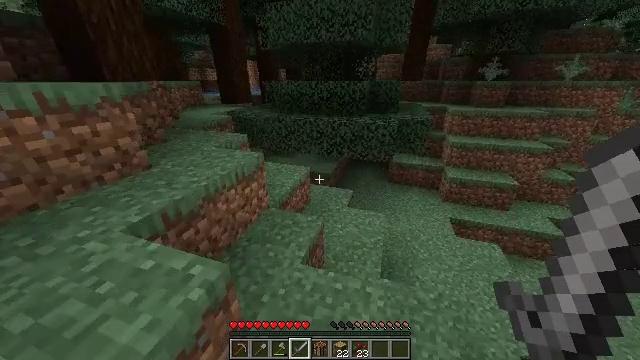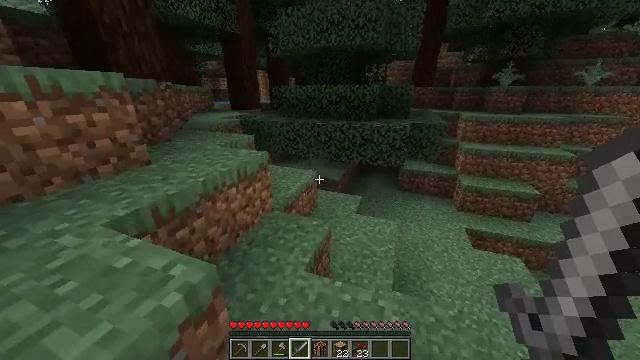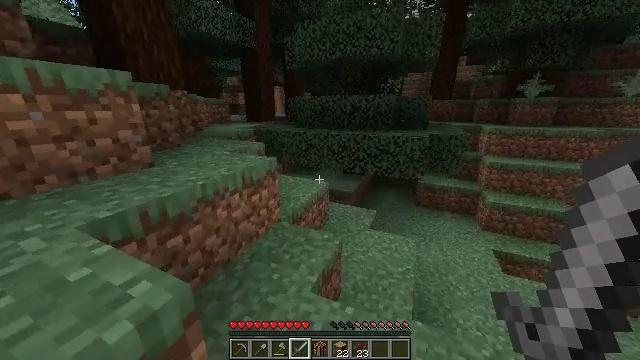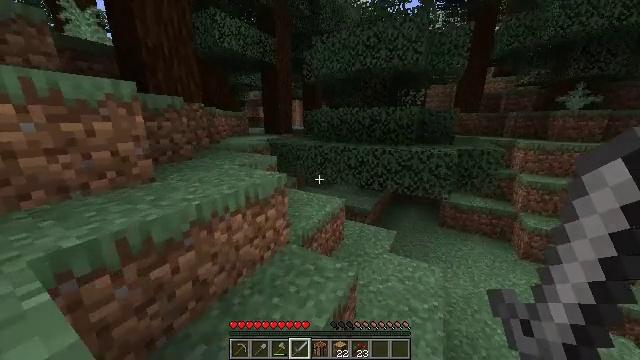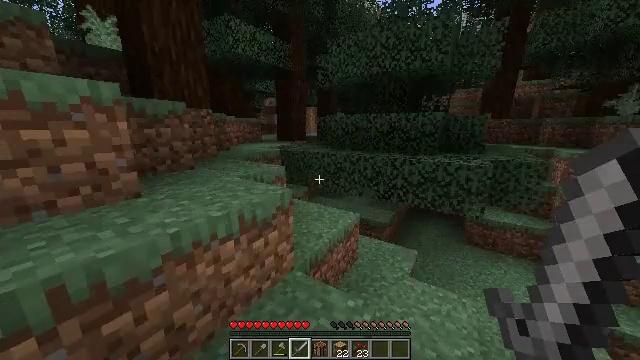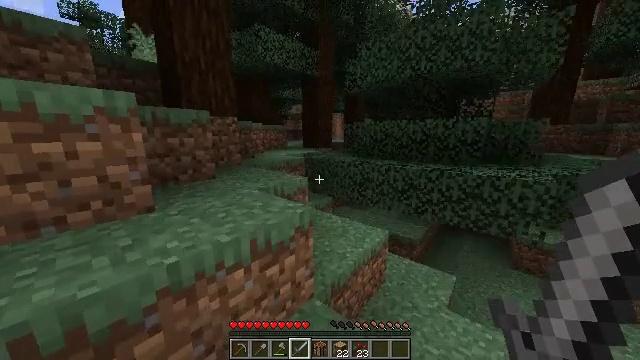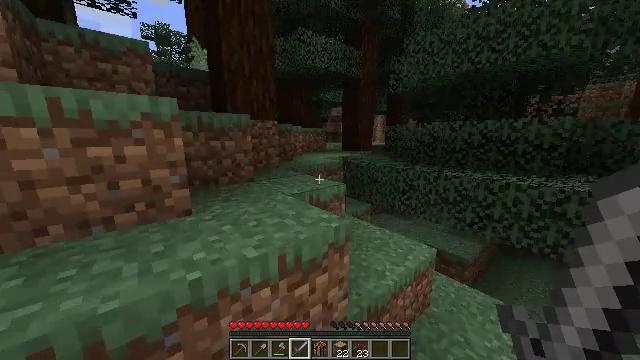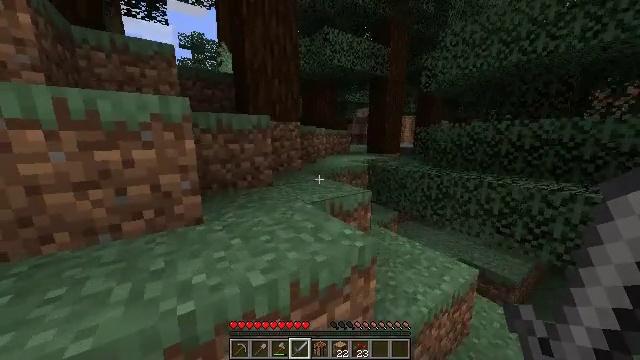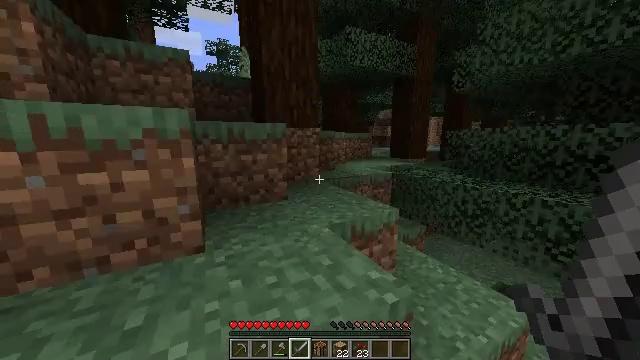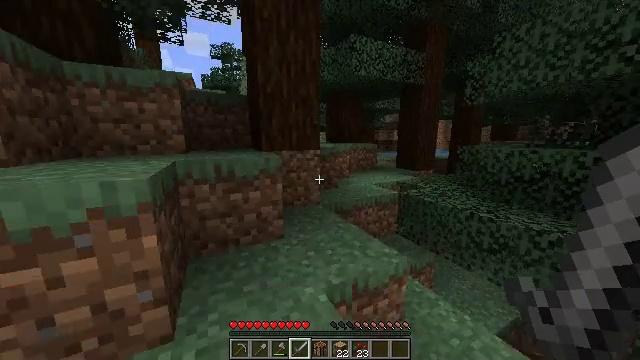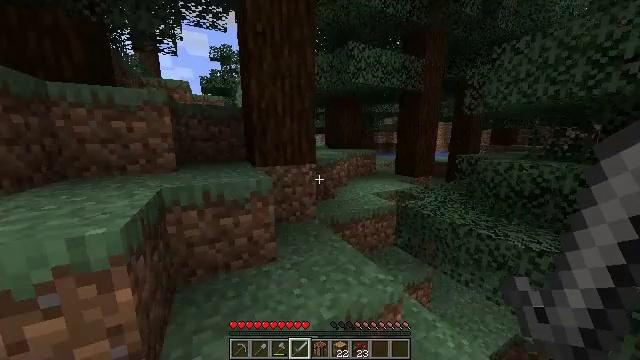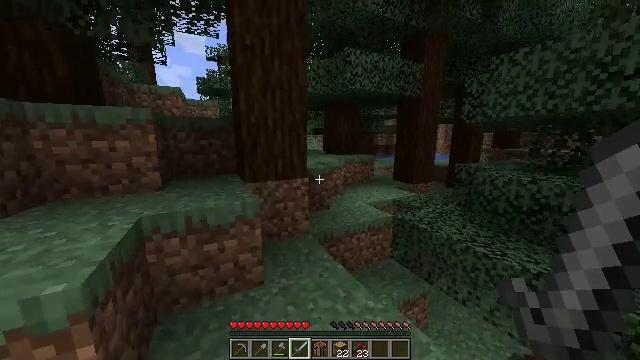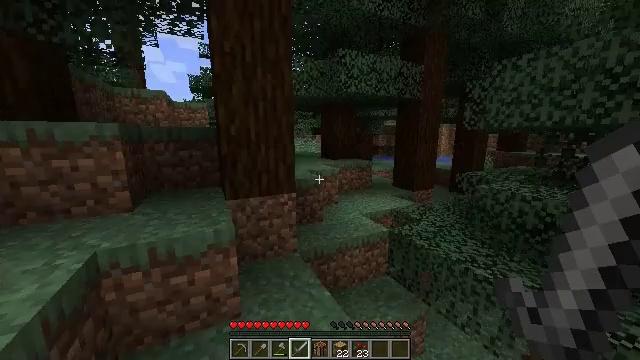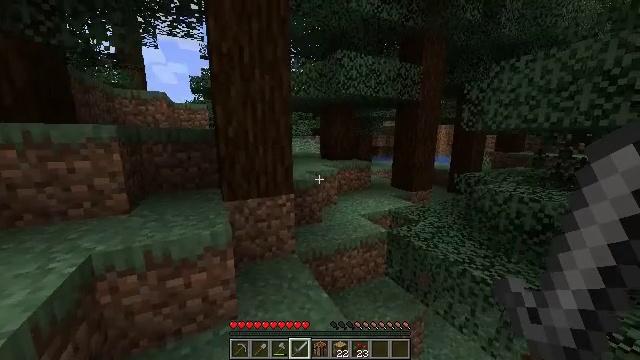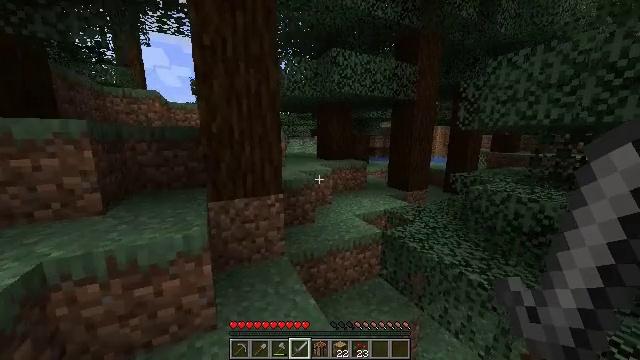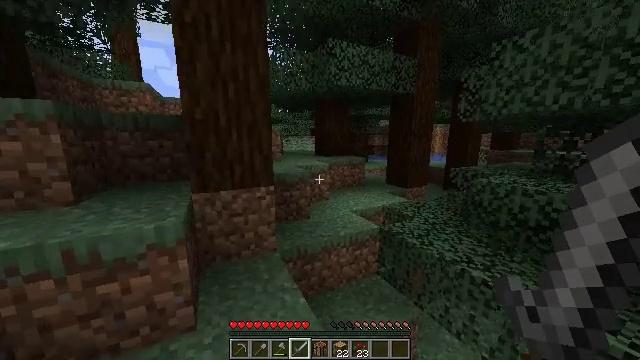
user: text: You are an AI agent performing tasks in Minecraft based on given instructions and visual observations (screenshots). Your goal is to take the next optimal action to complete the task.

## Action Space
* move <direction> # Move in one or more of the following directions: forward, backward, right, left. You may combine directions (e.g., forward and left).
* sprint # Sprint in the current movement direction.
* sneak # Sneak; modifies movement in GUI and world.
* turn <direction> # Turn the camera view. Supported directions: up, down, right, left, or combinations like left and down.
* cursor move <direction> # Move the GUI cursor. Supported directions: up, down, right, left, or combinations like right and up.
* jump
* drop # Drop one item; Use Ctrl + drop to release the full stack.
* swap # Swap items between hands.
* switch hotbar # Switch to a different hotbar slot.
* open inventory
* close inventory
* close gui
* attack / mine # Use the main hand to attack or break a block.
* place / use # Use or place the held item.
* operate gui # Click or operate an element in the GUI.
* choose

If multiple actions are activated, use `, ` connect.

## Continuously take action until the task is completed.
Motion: motion action
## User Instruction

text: Mine the blue bed to pick it up.
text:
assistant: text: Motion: move forward, sprint, turn left and up
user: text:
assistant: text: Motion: move forward, sprint, turn left and up
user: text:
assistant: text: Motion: move forward, sprint, turn left and up
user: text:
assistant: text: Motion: move forward, sprint, turn left and up
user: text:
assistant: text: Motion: move forward, sprint, turn left and up
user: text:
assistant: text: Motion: move forward, sprint, turn left
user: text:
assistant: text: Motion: move forward, sprint, turn left
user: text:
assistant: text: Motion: move forward, sprint, turn left, jump
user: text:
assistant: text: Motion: move forward, sprint, turn left, jump
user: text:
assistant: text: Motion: move forward, sprint, jump
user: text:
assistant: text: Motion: move forward, sprint, jump
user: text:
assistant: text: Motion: move forward, sprint
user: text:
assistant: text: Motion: move forward, sprint
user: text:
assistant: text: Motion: move forward, sprint
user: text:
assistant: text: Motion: move forward, sprint
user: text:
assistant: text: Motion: move forward, sprint
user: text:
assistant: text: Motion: move forward, sprint
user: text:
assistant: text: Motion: move forward, sprint
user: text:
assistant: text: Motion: move forward, sprint
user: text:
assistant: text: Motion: move forward, sprint
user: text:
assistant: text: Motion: move forward, sprint
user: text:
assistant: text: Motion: move forward, sprint
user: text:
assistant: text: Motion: move forward, sprint
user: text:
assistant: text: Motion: move forward, sprint
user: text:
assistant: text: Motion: move forward, sprint
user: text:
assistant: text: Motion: move forward, sprint
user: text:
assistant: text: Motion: move forward, sprint
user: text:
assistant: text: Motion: move forward, sprint
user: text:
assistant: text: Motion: move forward and move left, sprint, jump
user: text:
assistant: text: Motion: move forward and move left, sprint, jump